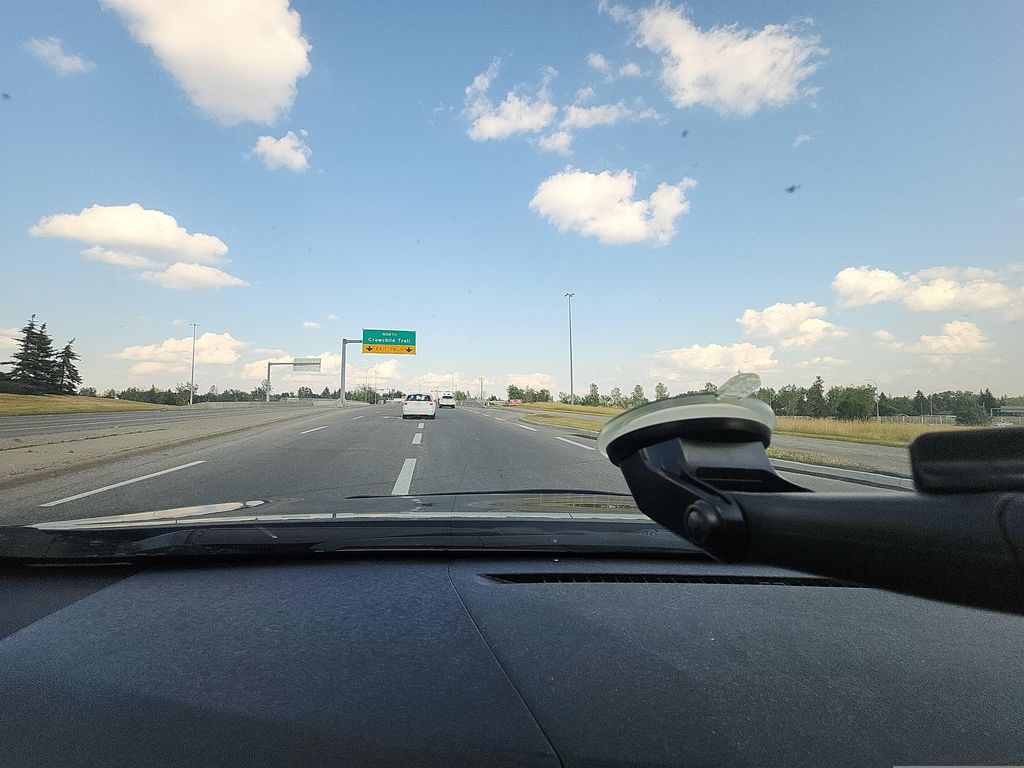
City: calgary